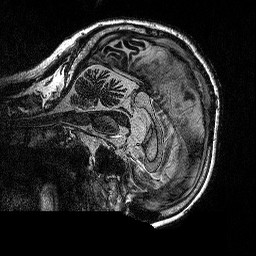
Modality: MP2RAGE
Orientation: sagittal
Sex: male
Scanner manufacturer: siemens
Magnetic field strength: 3 T
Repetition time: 5 s
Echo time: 0.00292 s